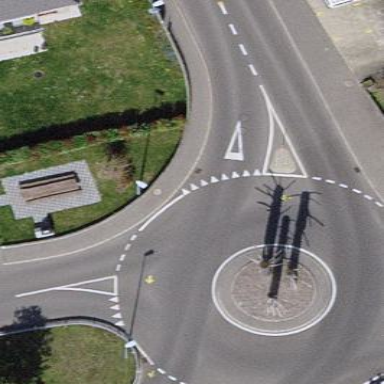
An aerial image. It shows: Tertiary road leading to roundabout junction.